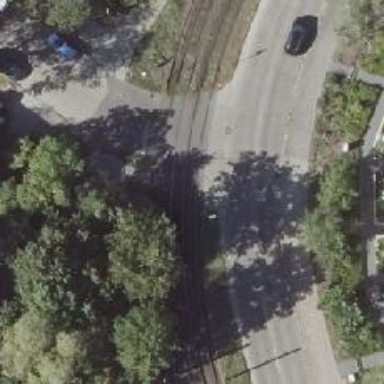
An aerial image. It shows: Tram crossing on the railway.